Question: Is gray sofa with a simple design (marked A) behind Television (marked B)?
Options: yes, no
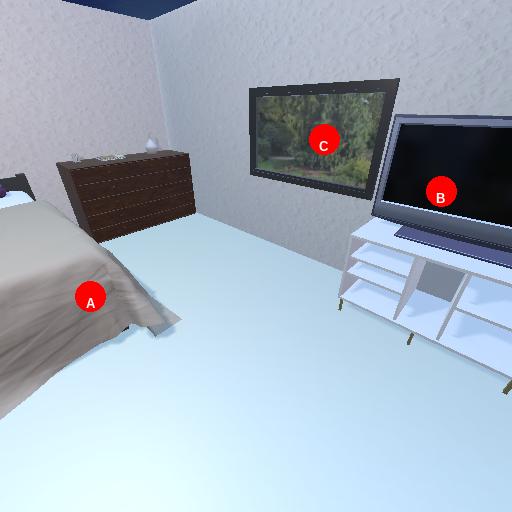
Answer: yes